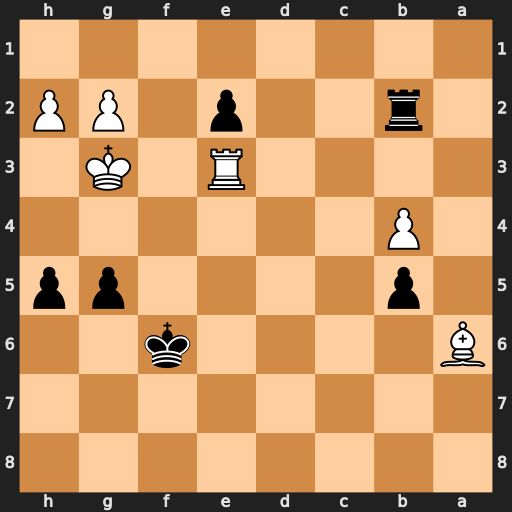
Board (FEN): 8/8/B4k2/1p4pp/1P6/4R1K1/1r2p1PP/8
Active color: b
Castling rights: -
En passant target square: -
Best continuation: Rb3 Kf2 Rxe3